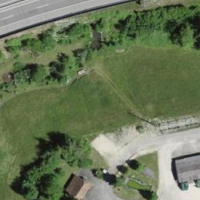
EUNIS habitat code: 57
Species observed at this site:
Echium vulgare
Roeseliana roeselii